九年级 · 度量几何学
如图, 将线段 $A B$ 绕点 $A$ 顺时针旋转 $30^{\circ}$, 得到线段 $A C$. 若 $A B=12$, 则点 $B$ 经过的路径 $\overparen{B C}$ 长度为 $\qquad$ . (结果保留 $\pi$ )

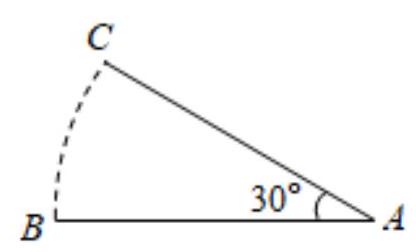
答案:  $2 \pi$


解析: 【分析】

利用弧长公式计算即可.

本题考查弧长公式, 旋转变换等知识, 解题的关键是记住弧长 $l=\frac{n \pi r}{180}$.

【解答】

解: $\overparen{B C}$ 长度 $=\frac{30 \pi \cdot 12}{180}=2 \pi$,

故答案为: $2 \pi$.